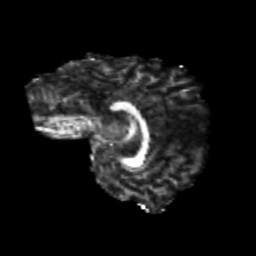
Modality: FA
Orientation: sagittal
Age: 23
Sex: female
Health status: healthy
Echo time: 0.074 s